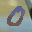
Label: 0